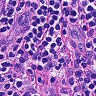
Metastatic tissue present: no